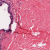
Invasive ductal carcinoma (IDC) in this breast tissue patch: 0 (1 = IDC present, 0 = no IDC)